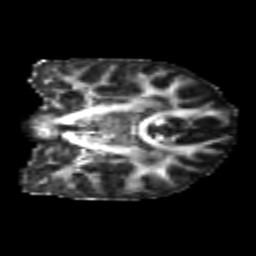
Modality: FA
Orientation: coronal
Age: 22
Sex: male
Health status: healthy
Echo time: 0.074 s